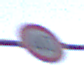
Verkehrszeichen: Geschwindigkeit40
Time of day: SunriseSunset
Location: Outdoor (Suburban)
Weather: Clear
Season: NotSpecified
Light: Natural